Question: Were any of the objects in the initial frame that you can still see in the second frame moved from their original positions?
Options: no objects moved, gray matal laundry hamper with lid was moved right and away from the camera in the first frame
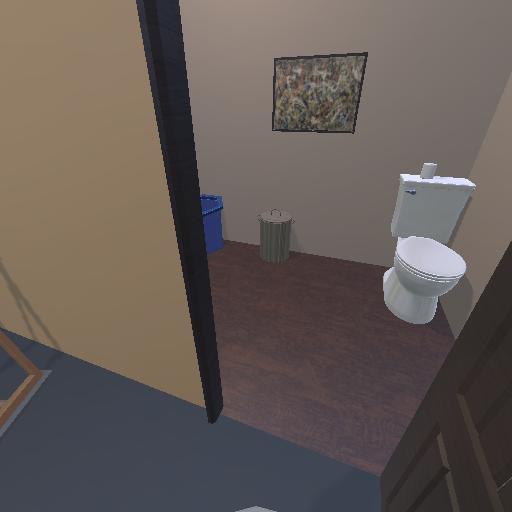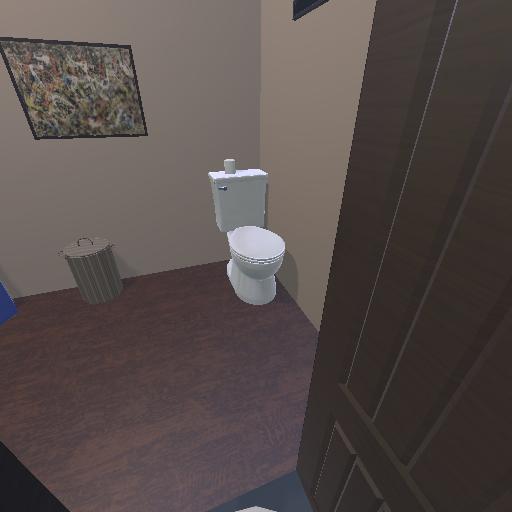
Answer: no objects moved